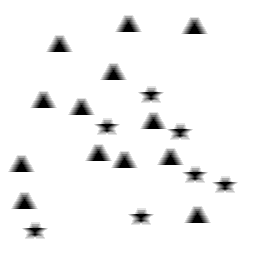
Squares: 0
Triangles: 13
Stars: 7
Total shapes: 20